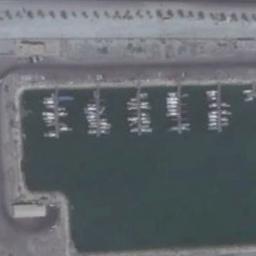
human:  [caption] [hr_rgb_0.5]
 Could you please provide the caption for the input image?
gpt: There are more ships in the middle of the harbor .

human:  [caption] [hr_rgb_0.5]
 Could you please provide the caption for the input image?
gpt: Many ships are neatly moored on the sea next to the harbor next to the road, And there are some empty seats .

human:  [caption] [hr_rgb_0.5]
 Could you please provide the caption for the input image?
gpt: The harbor with lots of neatly docked boats is surrounded by an open area .

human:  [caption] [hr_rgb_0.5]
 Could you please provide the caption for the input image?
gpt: Many ships are in the harbor .

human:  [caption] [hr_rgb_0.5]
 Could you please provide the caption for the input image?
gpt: There are many ships at the harbor with roads around .